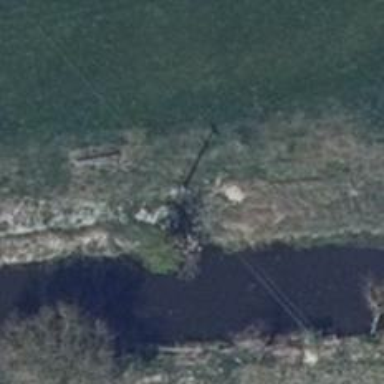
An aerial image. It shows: Power pole.